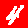
Digit: 4